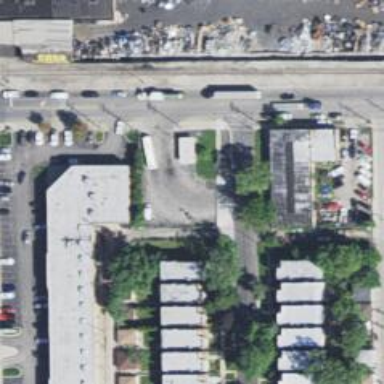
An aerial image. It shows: Alleyway designated as service road.